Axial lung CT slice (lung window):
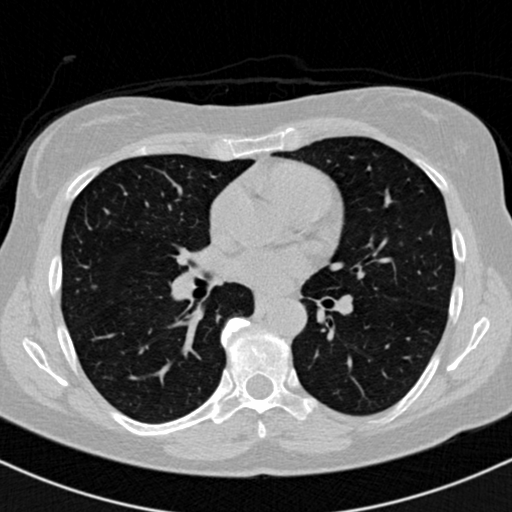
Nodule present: yes
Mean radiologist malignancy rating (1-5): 2.75